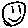
Label: smiley face